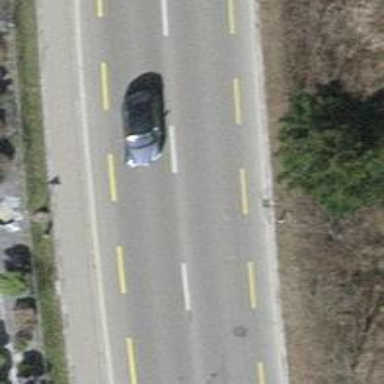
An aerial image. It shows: Primary highway with asphalt surface. There is separate cycle lane and sidewalk.